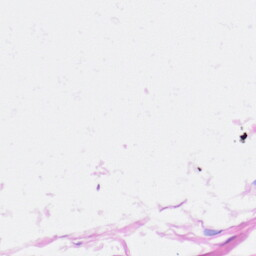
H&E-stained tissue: Heart